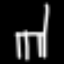
Label: chair